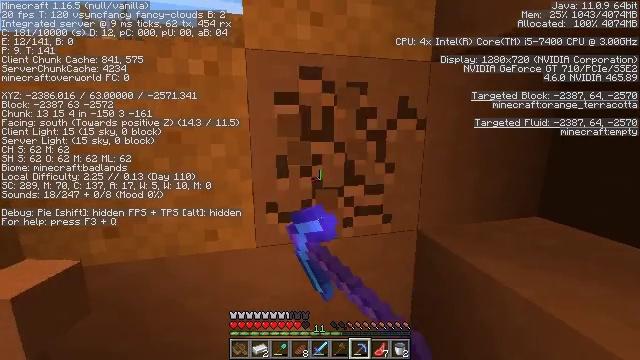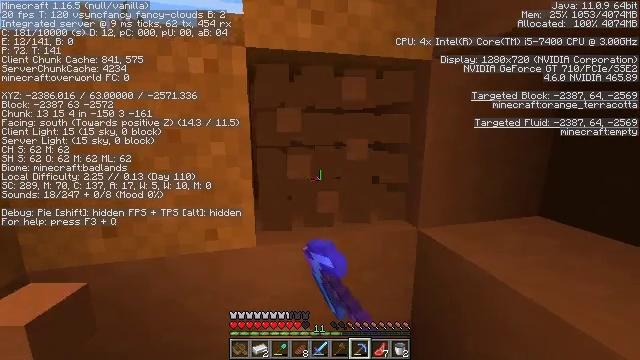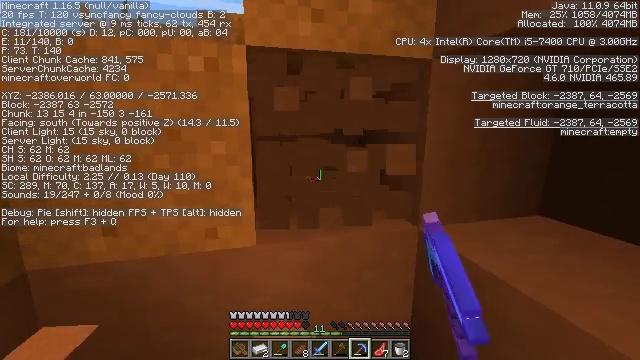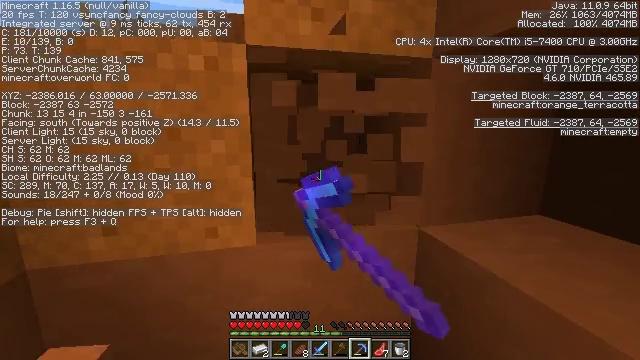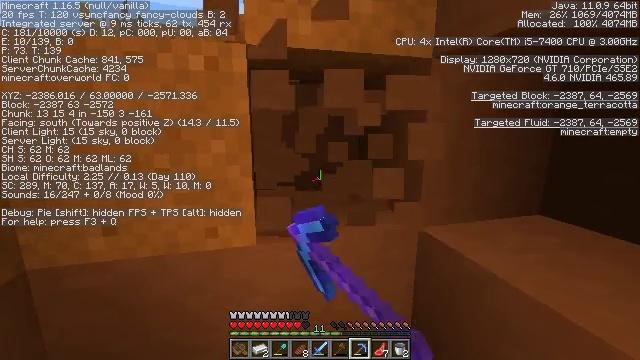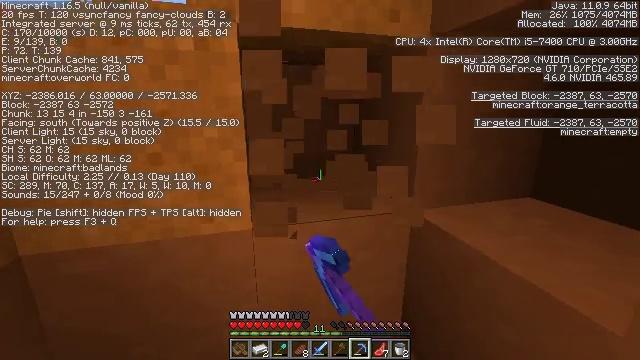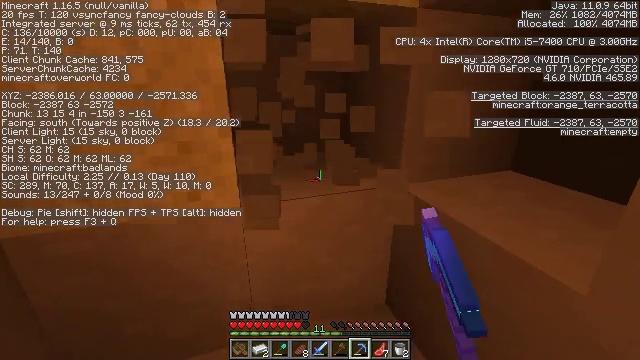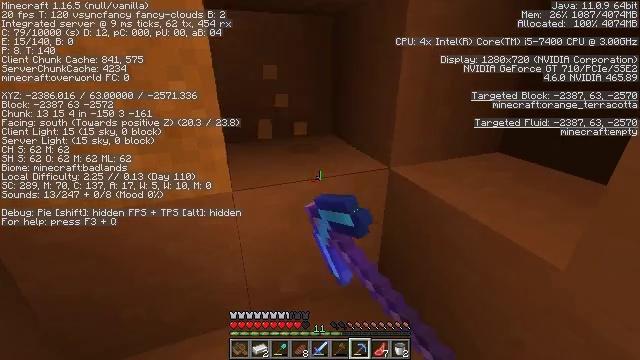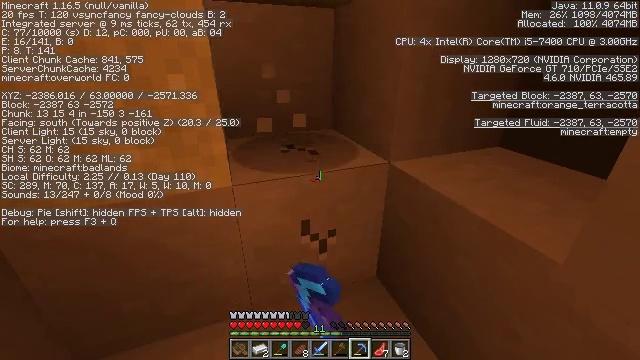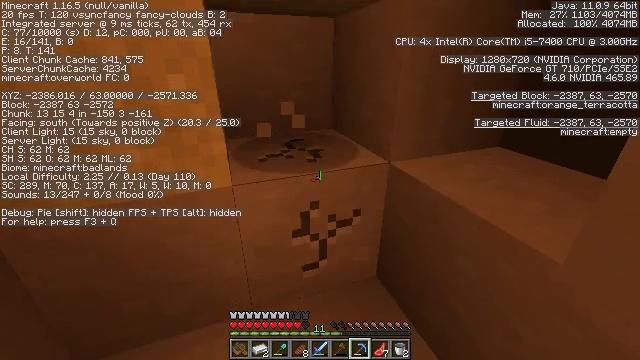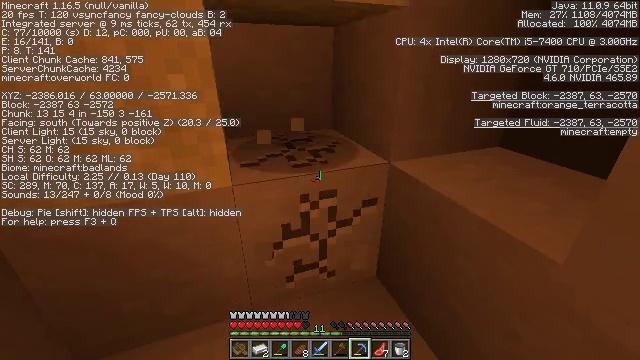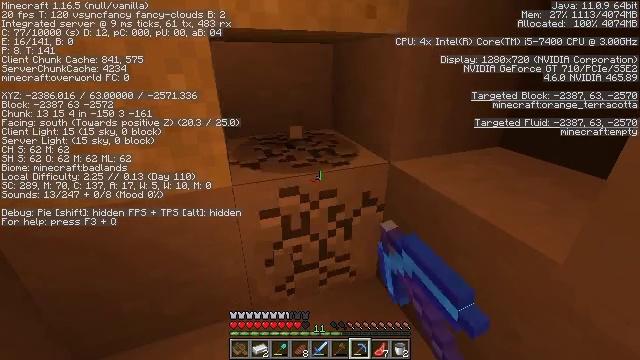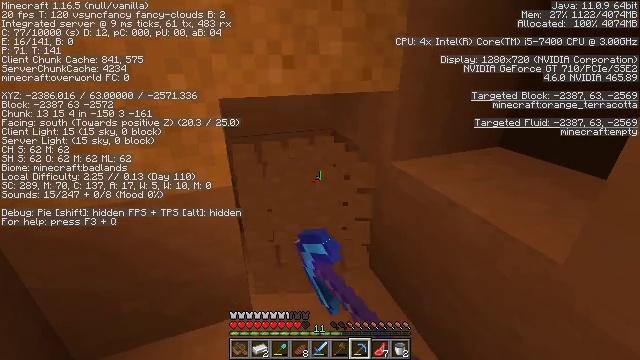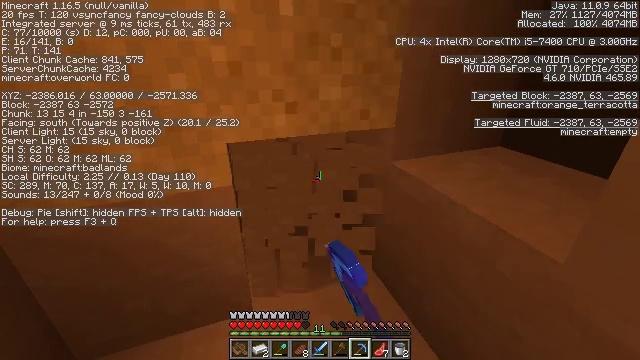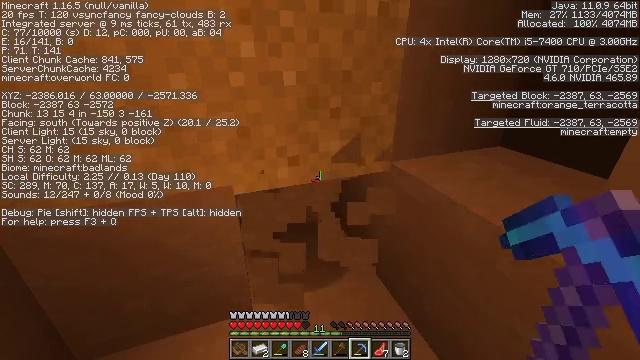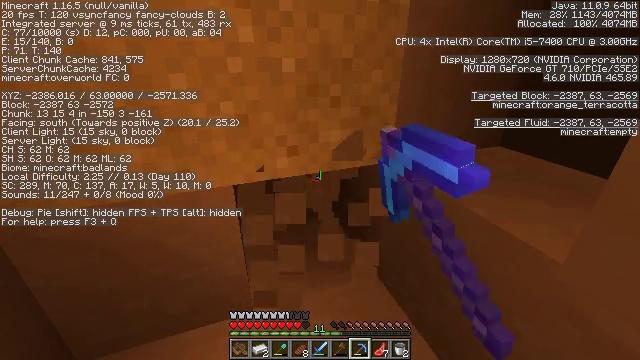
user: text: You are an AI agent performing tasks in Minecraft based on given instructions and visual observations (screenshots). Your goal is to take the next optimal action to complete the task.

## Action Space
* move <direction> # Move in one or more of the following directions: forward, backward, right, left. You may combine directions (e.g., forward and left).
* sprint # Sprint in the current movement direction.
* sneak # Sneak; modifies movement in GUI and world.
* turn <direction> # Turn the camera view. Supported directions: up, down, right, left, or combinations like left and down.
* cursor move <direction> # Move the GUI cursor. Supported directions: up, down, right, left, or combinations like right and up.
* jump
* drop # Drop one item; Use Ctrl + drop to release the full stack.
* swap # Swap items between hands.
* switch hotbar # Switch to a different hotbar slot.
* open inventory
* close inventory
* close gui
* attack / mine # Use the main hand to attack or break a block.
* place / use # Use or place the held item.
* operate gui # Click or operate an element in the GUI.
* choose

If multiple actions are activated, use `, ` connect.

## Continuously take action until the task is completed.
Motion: motion action
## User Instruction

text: Gather orange terracotta blocks.
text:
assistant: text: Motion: attack / mine
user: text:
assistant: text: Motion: attack / mine
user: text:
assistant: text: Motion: attack / mine
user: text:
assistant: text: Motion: attack / mine
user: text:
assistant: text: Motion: turn right and down, attack / mine
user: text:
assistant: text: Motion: turn right and down, attack / mine
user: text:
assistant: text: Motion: turn right and down, attack / mine
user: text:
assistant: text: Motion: turn down, attack / mine
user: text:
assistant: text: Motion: attack / mine
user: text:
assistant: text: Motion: attack / mine
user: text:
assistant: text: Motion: attack / mine
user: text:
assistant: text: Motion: attack / mine
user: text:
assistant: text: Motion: attack / mine
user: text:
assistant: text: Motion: attack / mine
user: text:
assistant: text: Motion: attack / mine
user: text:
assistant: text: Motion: attack / mine
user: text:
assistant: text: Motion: attack / mine
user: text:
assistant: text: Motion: attack / mine
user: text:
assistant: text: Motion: attack / mine
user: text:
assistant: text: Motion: attack / mine
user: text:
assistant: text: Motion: turn right and down
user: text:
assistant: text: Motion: turn right and down
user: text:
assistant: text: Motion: turn right and down
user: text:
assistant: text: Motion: turn right
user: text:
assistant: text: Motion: turn right
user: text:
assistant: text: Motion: no_op
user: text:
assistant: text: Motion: no_op
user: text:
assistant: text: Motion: attack / mine
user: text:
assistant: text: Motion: attack / mine
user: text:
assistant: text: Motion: attack / mine